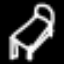
Label: bed